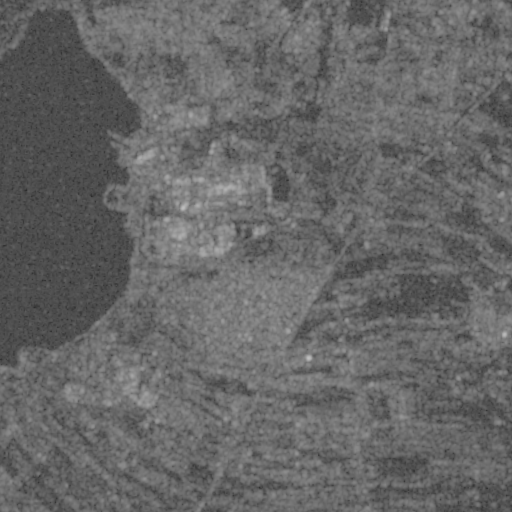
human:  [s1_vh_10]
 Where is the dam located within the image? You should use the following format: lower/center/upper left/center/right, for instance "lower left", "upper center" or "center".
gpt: The dam is located in the upper left of the image.
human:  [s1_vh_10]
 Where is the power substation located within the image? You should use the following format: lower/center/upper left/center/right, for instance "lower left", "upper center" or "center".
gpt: The power substation is located in the upper left of the image.
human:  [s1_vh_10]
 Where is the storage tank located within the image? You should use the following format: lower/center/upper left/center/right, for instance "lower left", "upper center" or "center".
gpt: The storage tank is located in the center left of the image.
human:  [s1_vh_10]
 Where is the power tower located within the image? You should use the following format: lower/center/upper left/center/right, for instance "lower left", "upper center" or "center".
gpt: There is no power tower in the image.

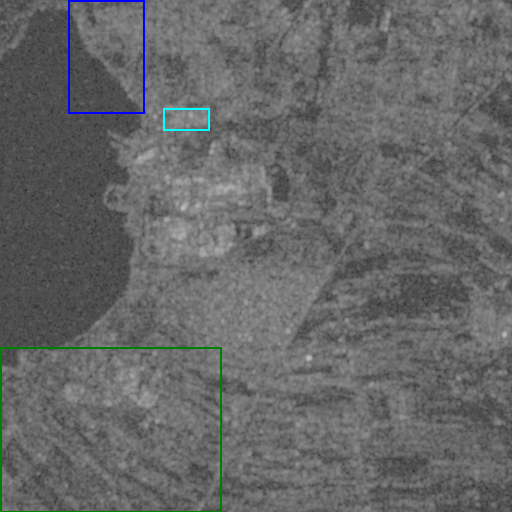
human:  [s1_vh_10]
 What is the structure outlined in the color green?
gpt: The structure outlined in green is a crop field.
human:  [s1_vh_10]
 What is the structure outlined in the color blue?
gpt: The structure outlined in blue is a dam.
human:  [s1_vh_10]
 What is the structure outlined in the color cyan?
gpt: The structure outlined in cyan is a power substation.
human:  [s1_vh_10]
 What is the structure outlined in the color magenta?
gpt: There is no magenta outline.